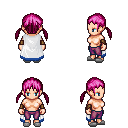
a pixel art fantasy rpg character, female body template, human, light skin, white trimmed cape, magenta pants, pink twin-tailed hairstyle, cloth bracers, white slippers, four views (front, back, left, right), 2x2 character sprite sheet, small pixel art, hard edges, no anti-aliasing